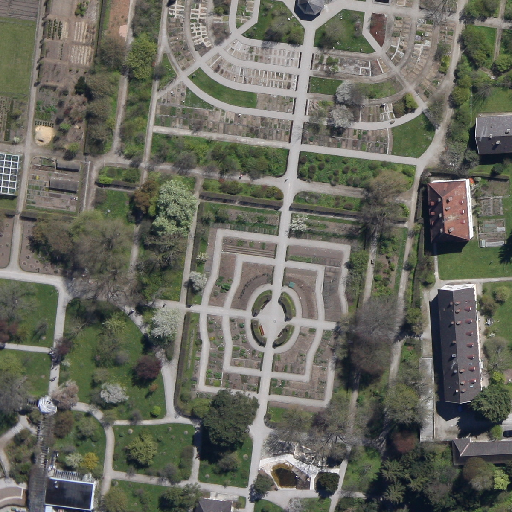
Referring expression: road